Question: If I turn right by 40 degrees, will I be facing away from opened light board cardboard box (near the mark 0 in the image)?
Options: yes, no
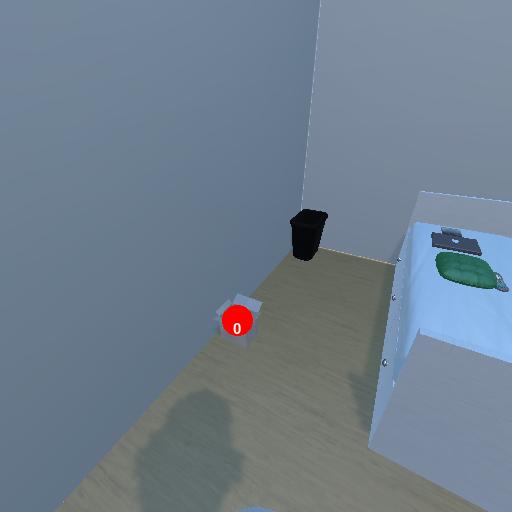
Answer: yes